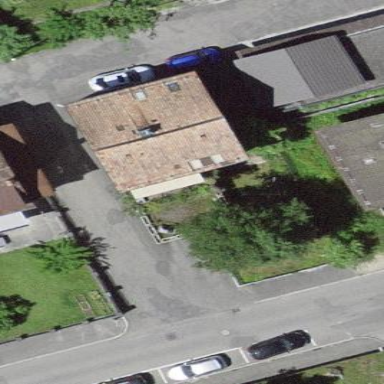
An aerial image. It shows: Residential building with flat roof.